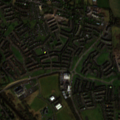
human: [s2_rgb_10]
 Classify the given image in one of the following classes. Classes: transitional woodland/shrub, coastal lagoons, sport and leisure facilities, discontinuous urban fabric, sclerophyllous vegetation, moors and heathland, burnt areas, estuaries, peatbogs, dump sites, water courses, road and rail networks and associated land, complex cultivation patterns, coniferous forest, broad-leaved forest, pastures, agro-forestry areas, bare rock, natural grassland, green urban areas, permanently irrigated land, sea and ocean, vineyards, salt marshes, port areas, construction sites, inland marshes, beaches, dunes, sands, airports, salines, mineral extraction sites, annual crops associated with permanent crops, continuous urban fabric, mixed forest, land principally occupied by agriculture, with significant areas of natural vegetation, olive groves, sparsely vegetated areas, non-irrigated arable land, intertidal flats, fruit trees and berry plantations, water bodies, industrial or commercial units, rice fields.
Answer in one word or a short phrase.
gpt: discontinuous urban fabric, non-irrigated arable land, pastures